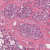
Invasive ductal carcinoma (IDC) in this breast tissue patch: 1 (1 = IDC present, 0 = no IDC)